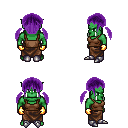
a pixel art fantasy rpg character, male body template, orc, green skin, brown pirate shirt, robe skirt, purple twin-tailed hairstyle, gold gloves, metal boots, four views (front, back, left, right), 2x2 character sprite sheet, small pixel art, hard edges, no anti-aliasing